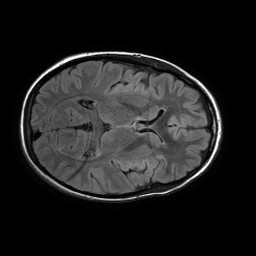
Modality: FLAIR
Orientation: axial
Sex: female
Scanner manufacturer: philips
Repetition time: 11 s
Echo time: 0.125 s